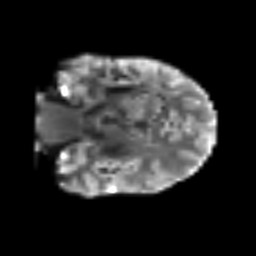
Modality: T2w
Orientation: coronal
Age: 50
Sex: male
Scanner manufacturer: siemens
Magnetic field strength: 3 T
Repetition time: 6.1 s
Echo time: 0.101 s